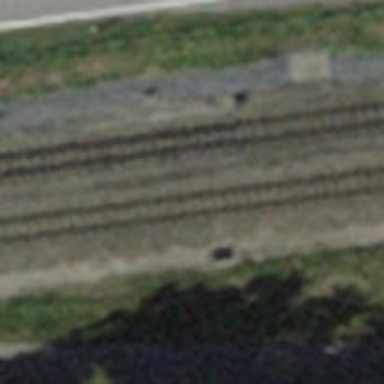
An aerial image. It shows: Narrow-gauge railway track with one electrified contact line.